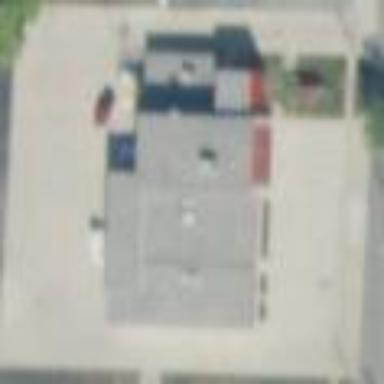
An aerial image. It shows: Fire station building.